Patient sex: F
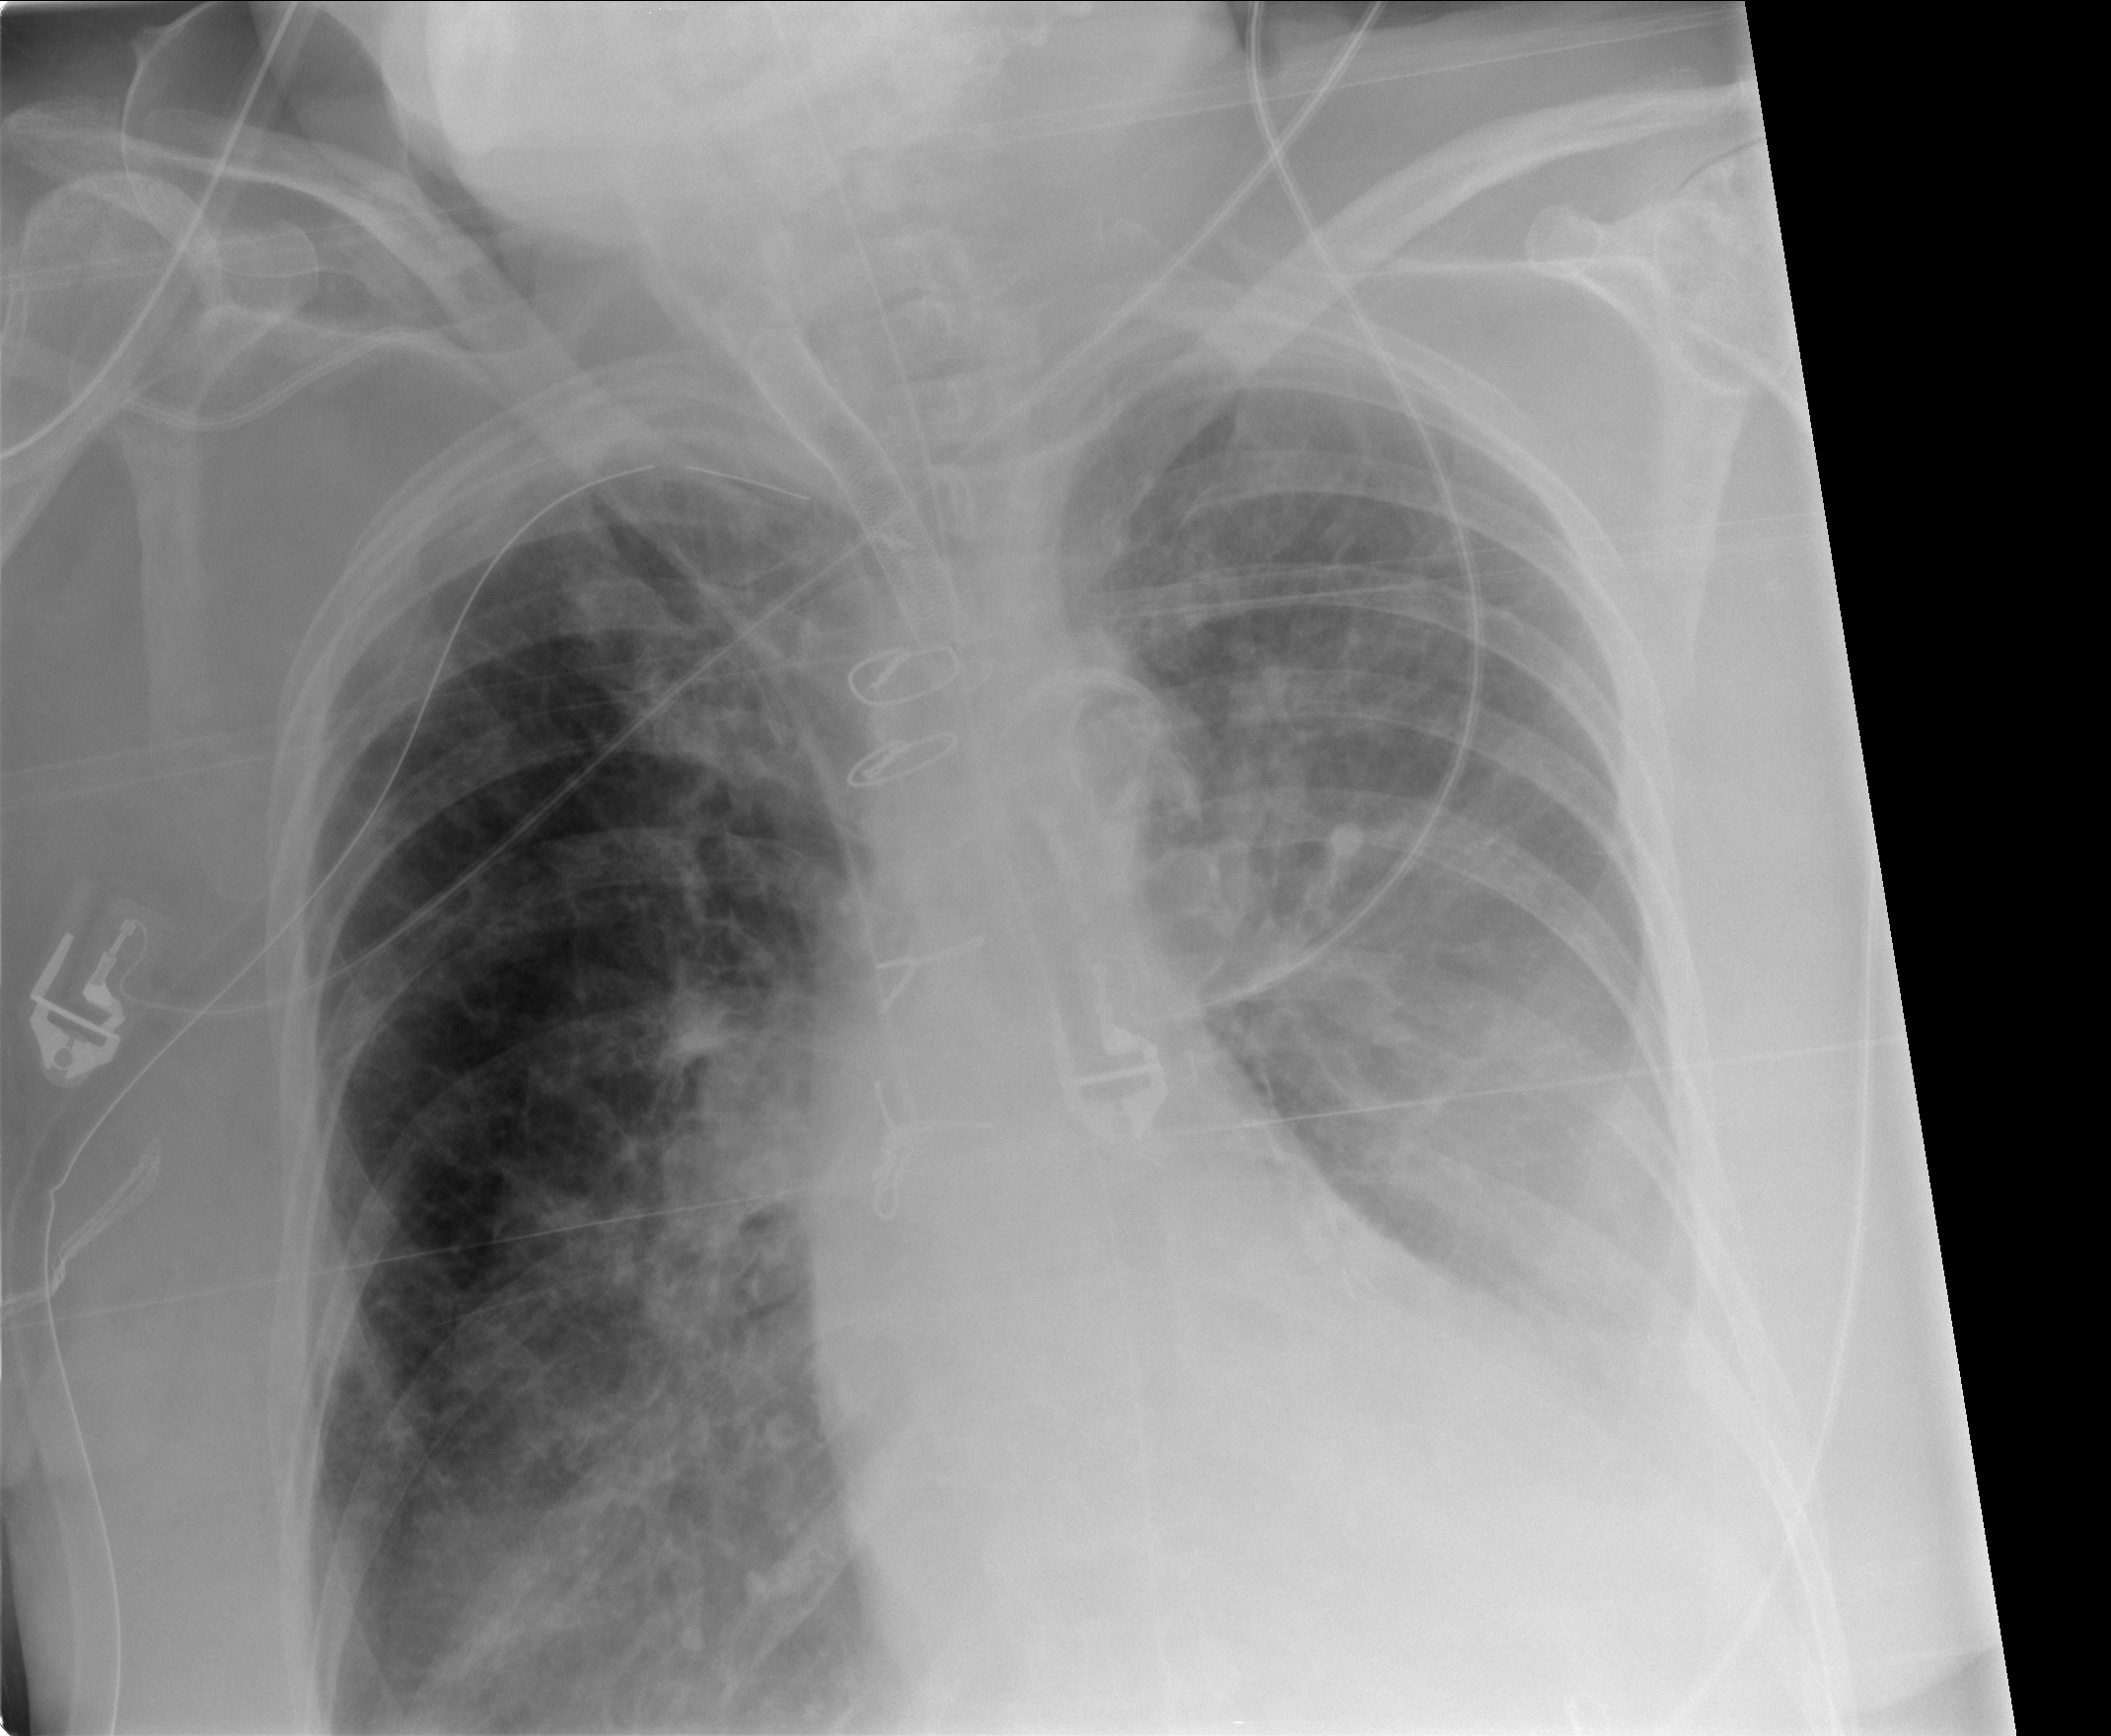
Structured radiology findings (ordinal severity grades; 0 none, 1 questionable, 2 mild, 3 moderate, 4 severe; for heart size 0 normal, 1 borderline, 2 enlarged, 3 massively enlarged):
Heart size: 2
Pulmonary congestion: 2
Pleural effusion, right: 0
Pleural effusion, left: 2
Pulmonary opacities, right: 0
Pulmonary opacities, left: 0
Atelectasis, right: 2
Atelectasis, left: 2